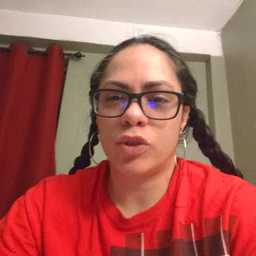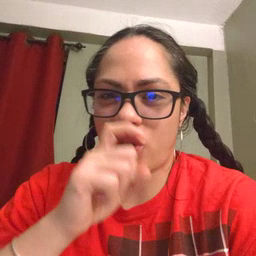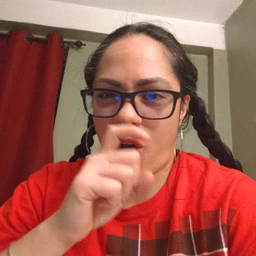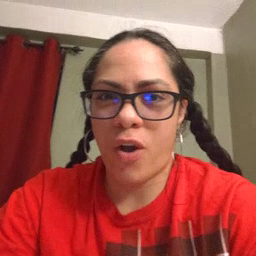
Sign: doll